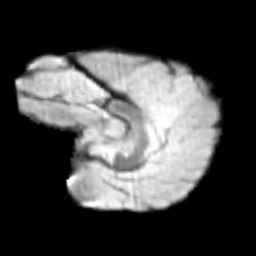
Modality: T2w
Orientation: sagittal
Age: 12
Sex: male
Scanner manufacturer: siemens
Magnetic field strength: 3 T
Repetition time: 3.8 s
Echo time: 0.07 s